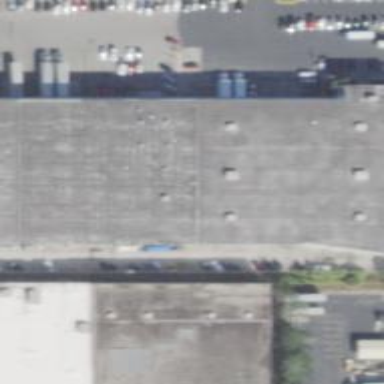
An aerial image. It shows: Commercial building.